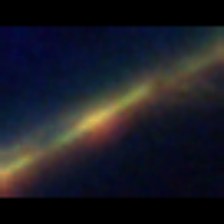
Taxon: Psuedo-nitzschia
Group: Diatoms